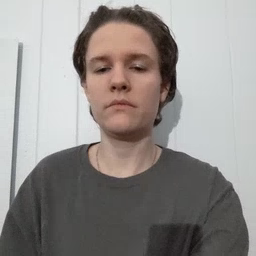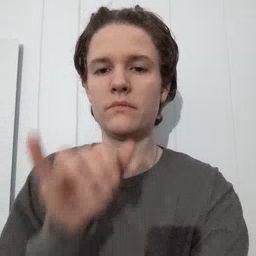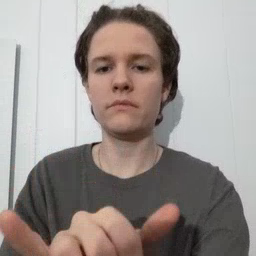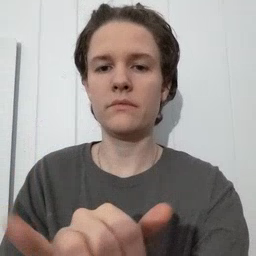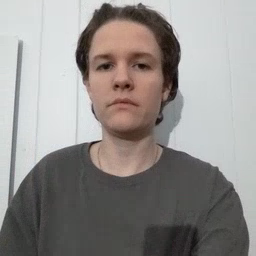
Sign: stay